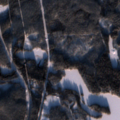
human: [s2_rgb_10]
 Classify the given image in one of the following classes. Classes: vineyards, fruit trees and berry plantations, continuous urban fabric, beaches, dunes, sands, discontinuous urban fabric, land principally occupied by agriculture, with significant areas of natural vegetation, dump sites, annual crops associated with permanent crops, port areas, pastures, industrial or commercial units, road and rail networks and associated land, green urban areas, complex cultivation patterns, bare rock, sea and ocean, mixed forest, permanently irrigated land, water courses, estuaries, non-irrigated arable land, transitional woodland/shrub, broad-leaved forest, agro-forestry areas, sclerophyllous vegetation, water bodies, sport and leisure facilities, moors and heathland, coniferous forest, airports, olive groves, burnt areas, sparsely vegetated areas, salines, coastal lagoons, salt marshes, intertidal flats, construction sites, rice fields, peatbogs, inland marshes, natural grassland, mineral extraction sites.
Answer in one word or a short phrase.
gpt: coniferous forest, water bodies